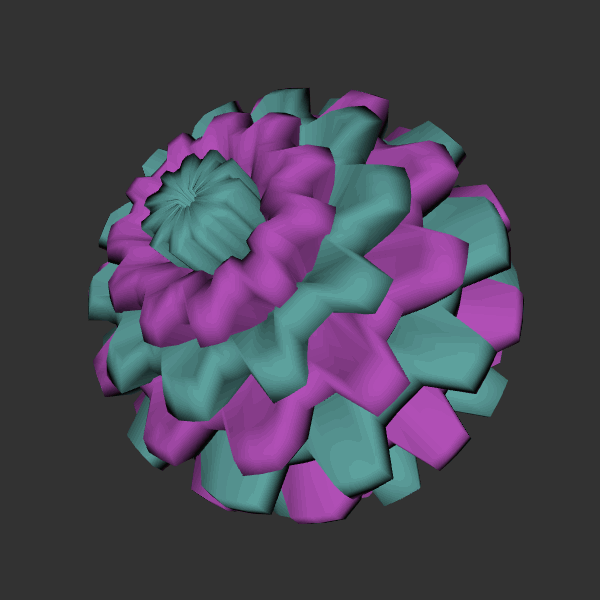
Background: dark